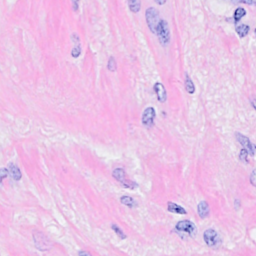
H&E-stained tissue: Breast